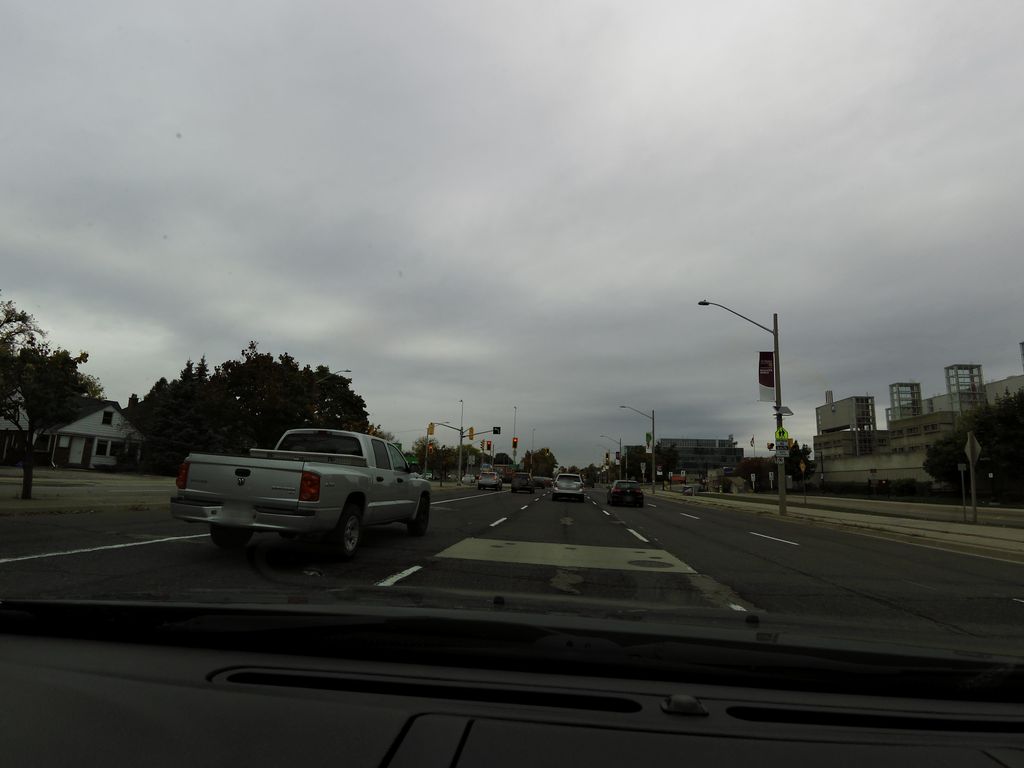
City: hamilton